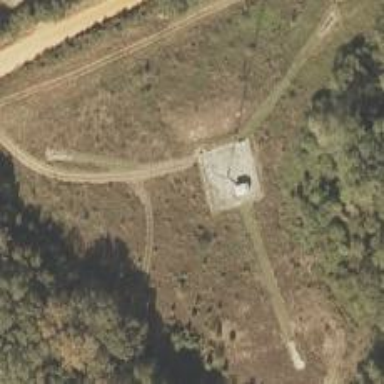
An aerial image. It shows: Communication mast tower.